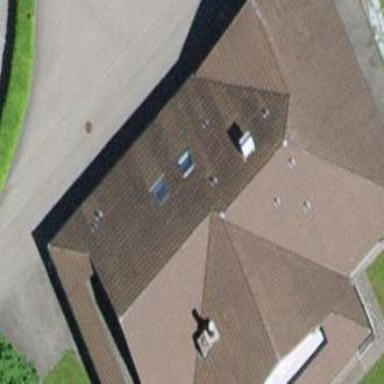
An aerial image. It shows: Building with hipped roof.